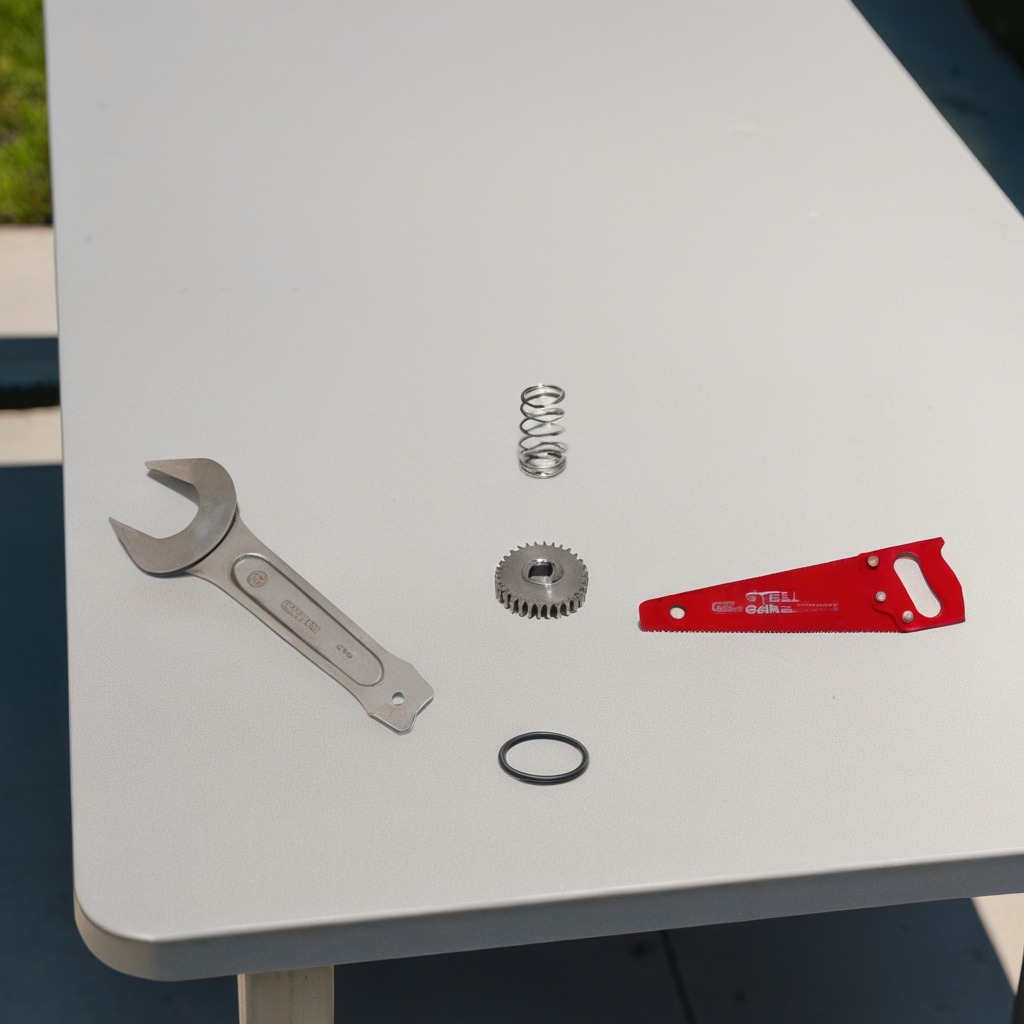
A rubber Oring, a steel gear with teeth, a coiled metal spring, a handheld metal saw, and a wrench are lying on the utility table.